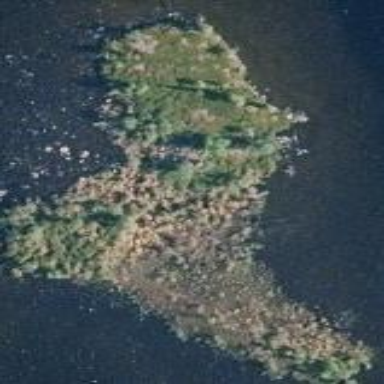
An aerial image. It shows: Islet.